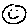
Label: smiley face